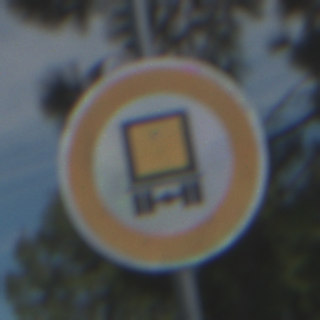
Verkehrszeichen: VerbotKennzeichnungspflichtigeKraftfahrzeugeGefaehrlicheGueter
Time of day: Midday
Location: Outdoor (Special)
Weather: PartlyCloudy
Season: NotSpecified
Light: Natural